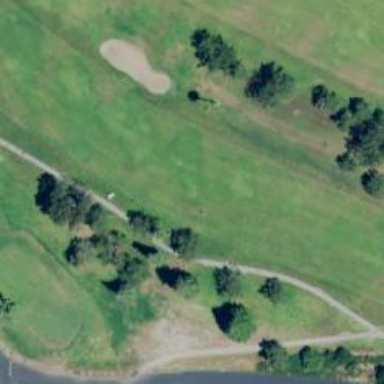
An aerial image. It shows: View of golf hole.